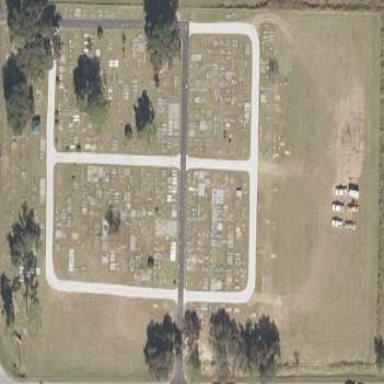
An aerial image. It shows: Cemetery.